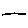
Label: line